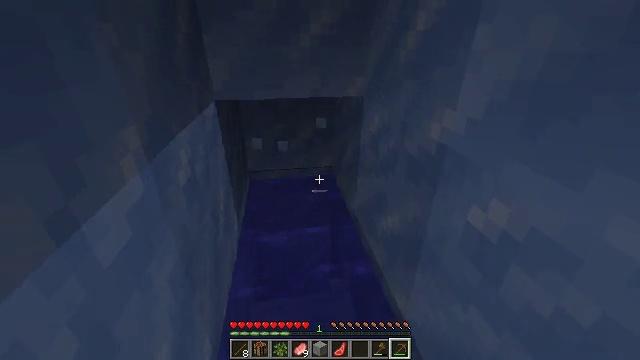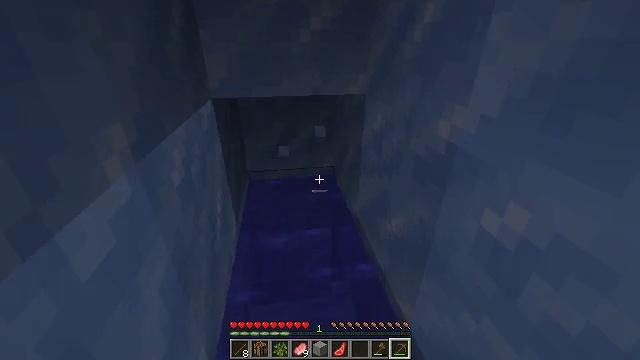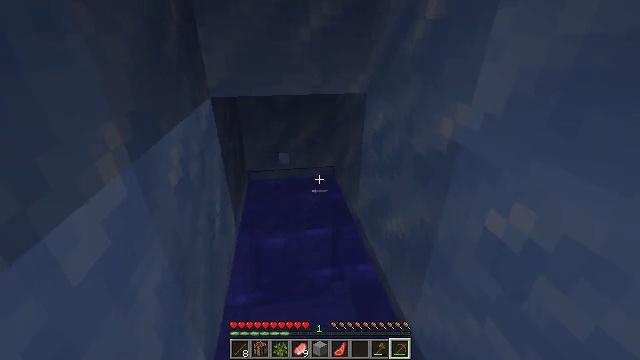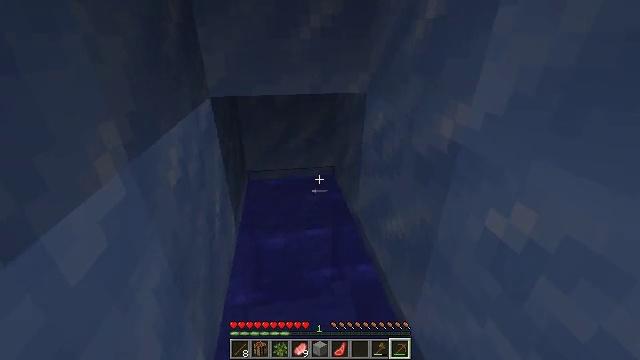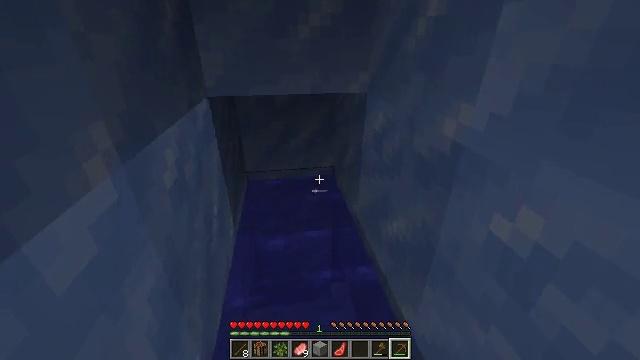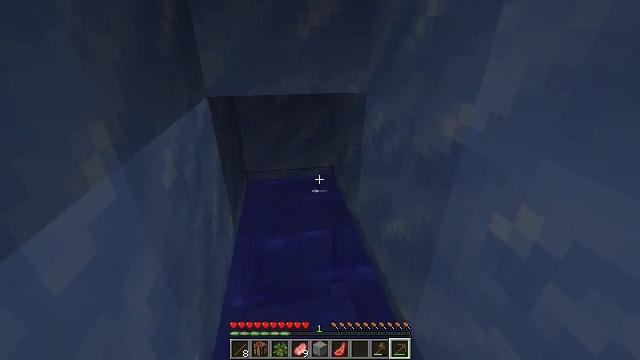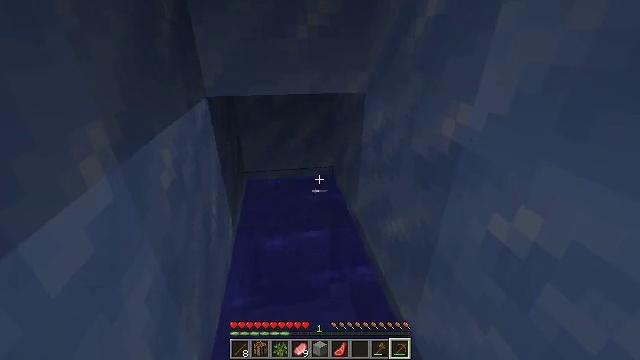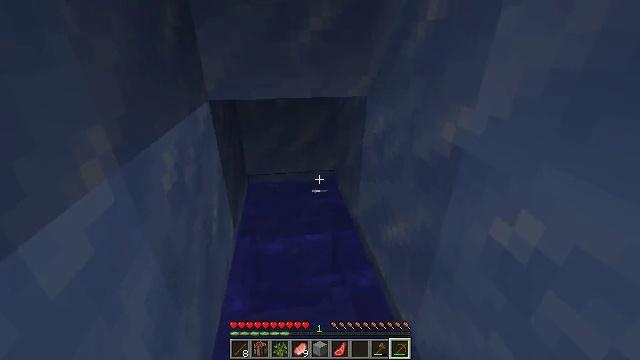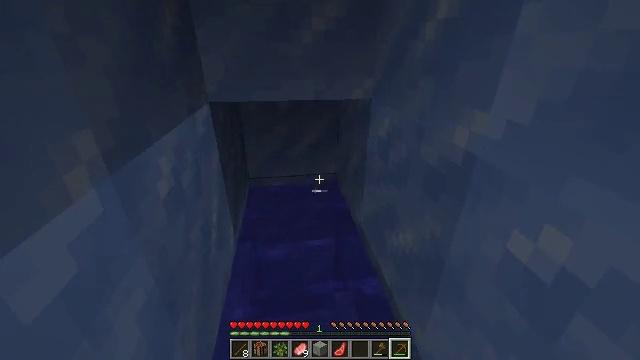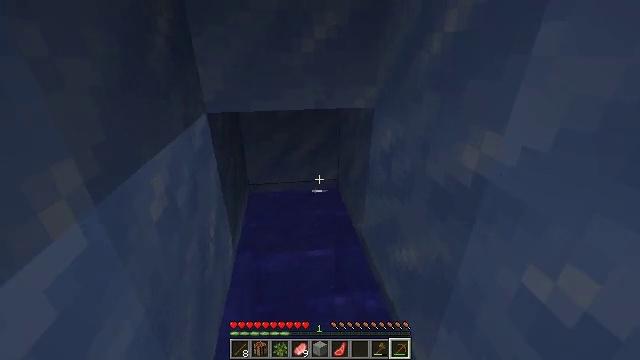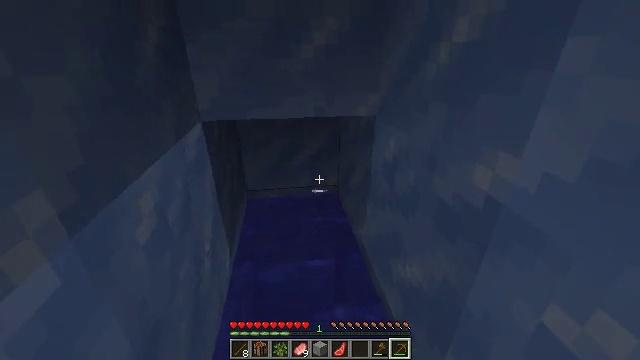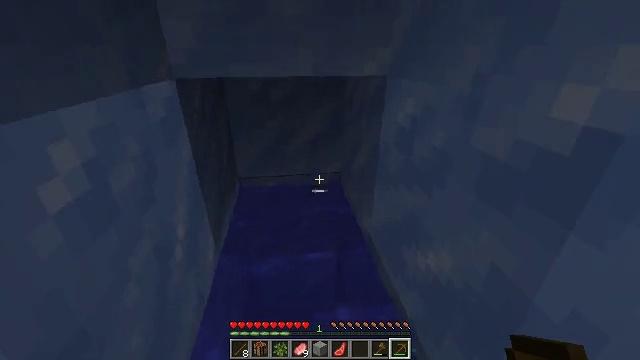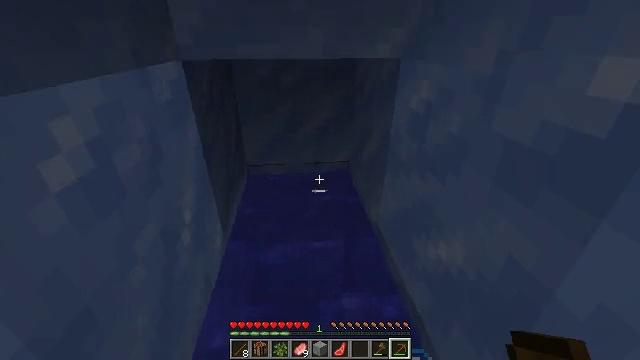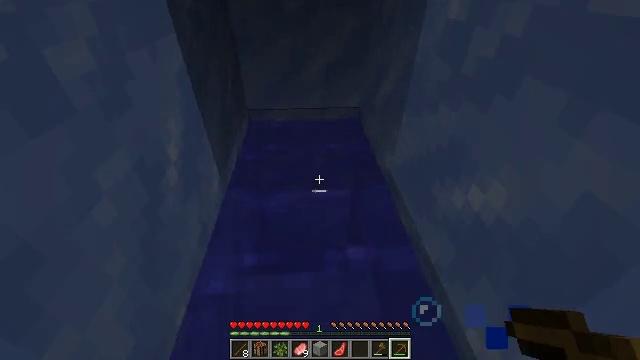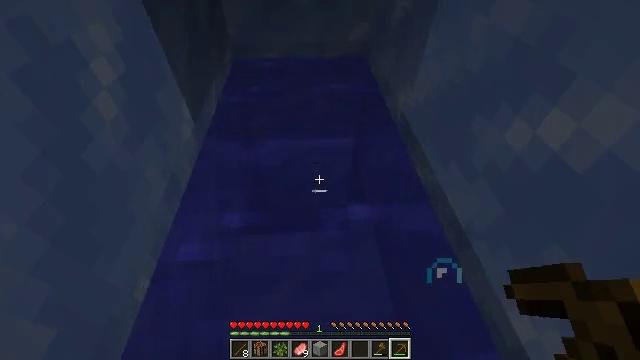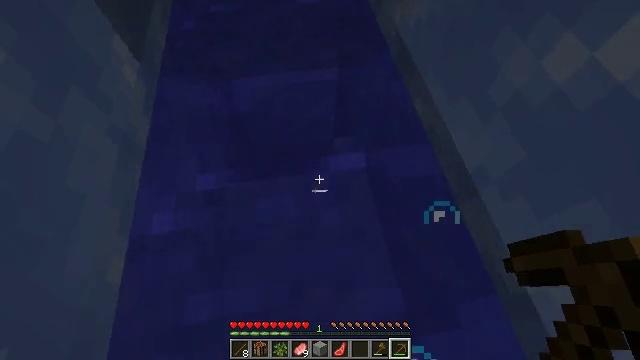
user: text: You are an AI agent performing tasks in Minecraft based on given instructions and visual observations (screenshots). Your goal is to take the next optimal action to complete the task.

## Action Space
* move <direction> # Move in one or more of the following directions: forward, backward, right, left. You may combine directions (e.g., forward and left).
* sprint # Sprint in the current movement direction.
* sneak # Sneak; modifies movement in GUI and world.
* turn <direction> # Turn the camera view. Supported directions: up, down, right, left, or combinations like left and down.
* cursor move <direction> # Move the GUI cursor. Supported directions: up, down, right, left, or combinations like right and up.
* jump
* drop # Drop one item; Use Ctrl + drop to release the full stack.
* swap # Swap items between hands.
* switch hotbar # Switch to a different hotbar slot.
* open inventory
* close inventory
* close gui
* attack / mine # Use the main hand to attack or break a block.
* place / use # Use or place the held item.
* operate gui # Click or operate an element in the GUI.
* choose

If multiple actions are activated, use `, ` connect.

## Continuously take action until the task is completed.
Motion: motion action
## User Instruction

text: Gather packed ice blocks.
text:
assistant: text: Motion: move forward, sneak
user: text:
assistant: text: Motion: move forward, sneak
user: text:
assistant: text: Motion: move forward, sneak
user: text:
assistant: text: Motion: move forward, sneak
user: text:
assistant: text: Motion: move forward, sneak
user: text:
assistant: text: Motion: move forward, sneak
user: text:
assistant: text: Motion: move forward, sneak
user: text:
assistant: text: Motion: move forward
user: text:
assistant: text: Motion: move forward
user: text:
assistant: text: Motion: move forward
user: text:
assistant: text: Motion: move forward
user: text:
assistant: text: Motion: move forward, turn left and down
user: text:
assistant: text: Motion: move forward, turn left and down
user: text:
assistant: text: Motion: move forward, turn down
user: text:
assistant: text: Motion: move forward, turn right and down
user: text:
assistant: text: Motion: move forward
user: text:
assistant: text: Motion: move forward
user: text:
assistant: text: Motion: no_op
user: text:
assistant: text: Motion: no_op
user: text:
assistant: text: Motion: no_op
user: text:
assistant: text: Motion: no_op
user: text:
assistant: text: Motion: turn up
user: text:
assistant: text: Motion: turn left and up
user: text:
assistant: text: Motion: sneak, turn left and up
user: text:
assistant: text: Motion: sneak
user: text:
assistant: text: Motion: sneak
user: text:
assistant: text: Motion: sneak
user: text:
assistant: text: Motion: sneak
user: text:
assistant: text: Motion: sneak, turn left and down
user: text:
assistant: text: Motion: sneak